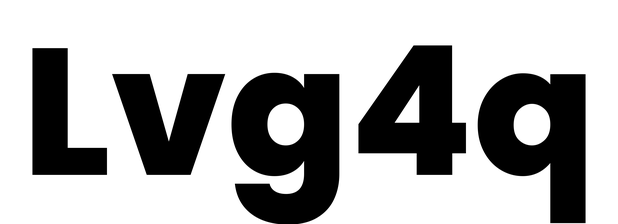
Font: Poppins-ExtraBold